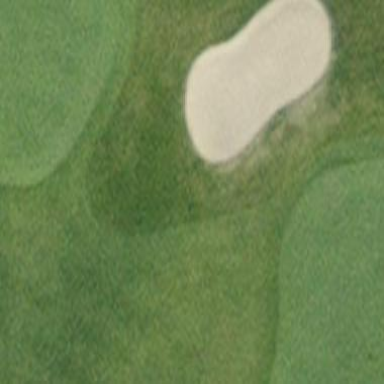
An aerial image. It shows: Golf bunker.